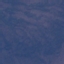
Land use / land cover class: HerbaceousVegetation